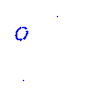
Particle: proton